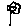
Label: flower